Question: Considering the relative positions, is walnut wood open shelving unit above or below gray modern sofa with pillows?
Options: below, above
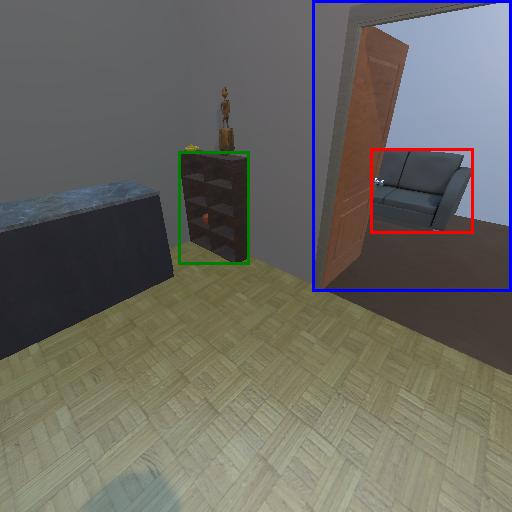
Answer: below